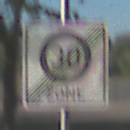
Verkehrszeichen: EndeZone30
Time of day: MorningAfternoon
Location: Outdoor (Urban)
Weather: Clear
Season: NotSpecified
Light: Natural